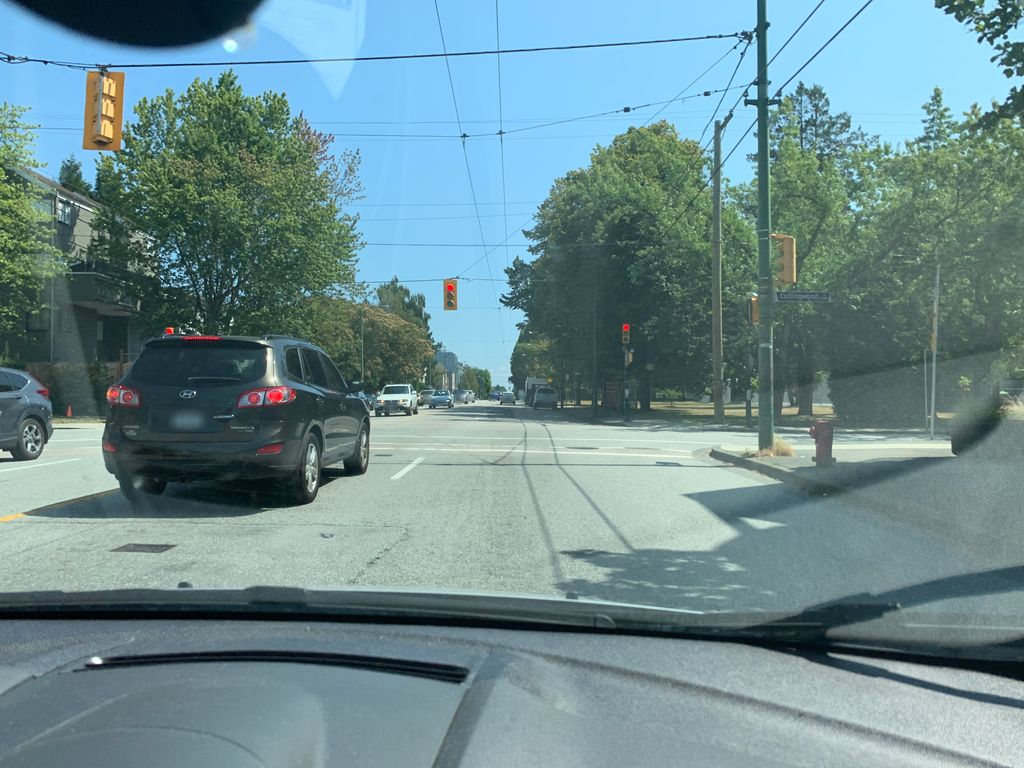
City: vancouver